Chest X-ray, AP view. Patient: 22 years old, sex M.
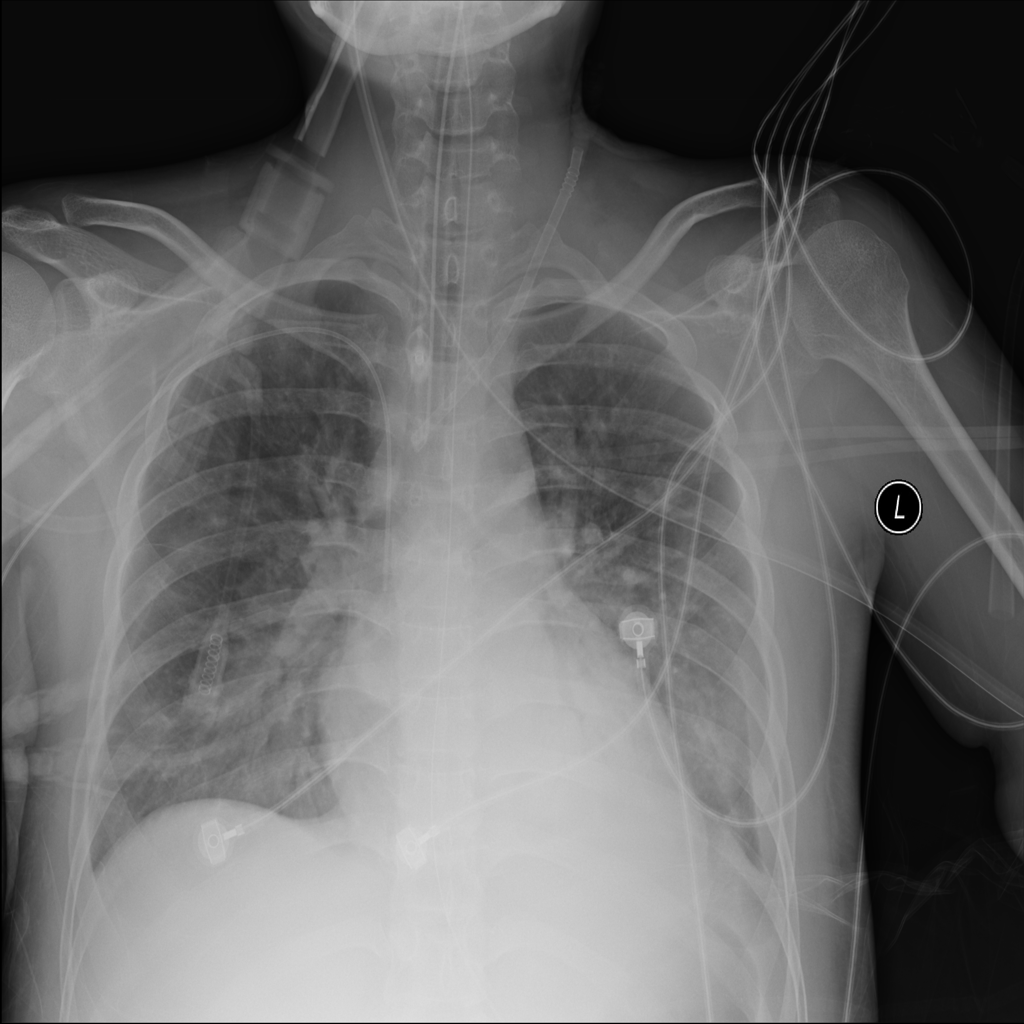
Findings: Consolidation